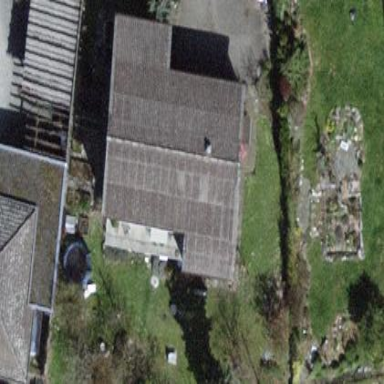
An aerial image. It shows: Building with tiled roof.